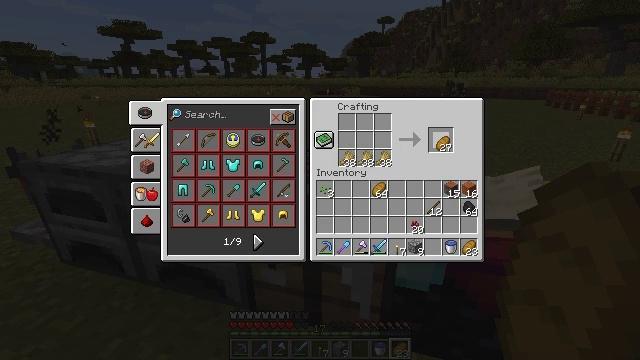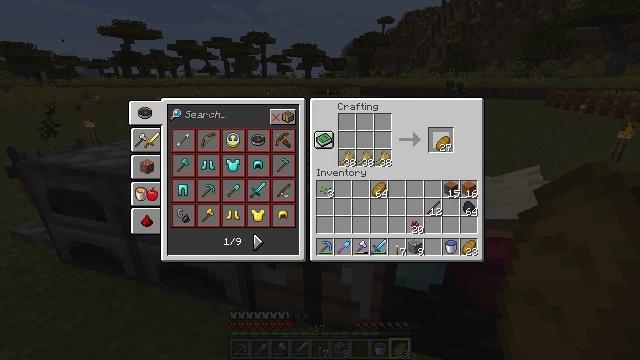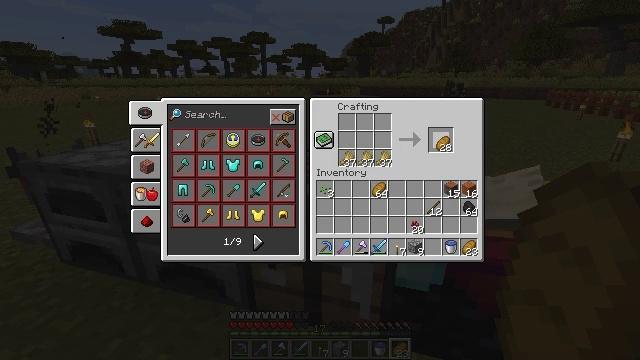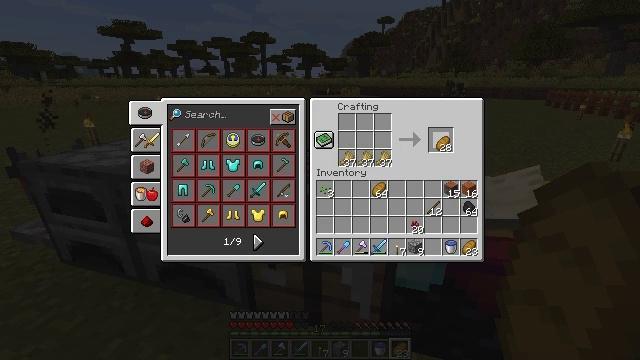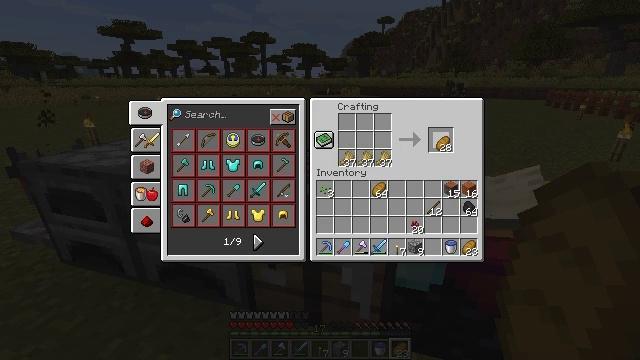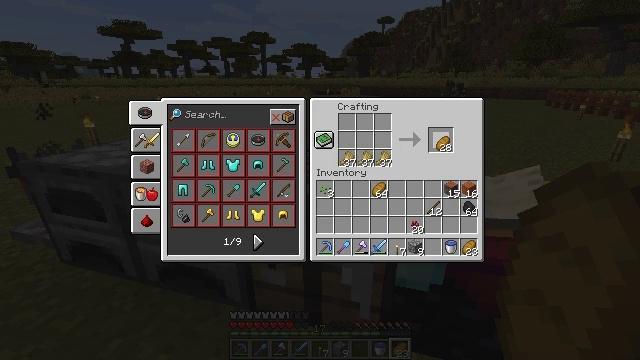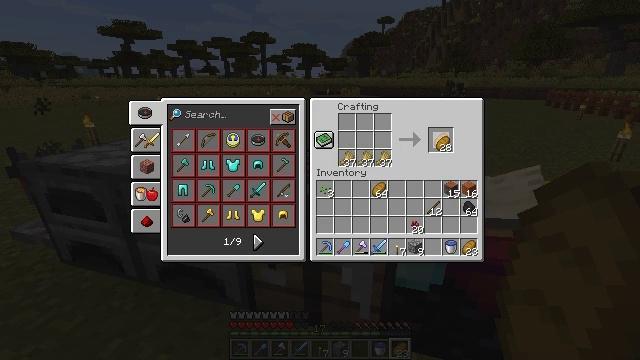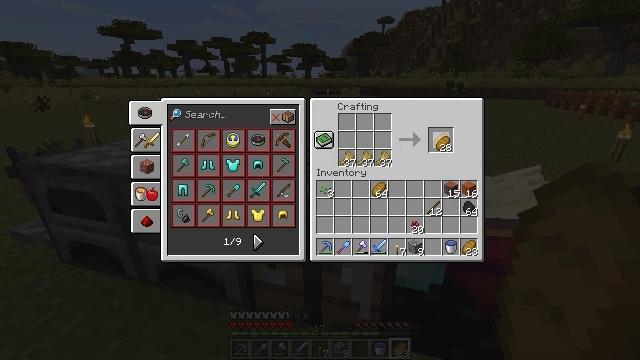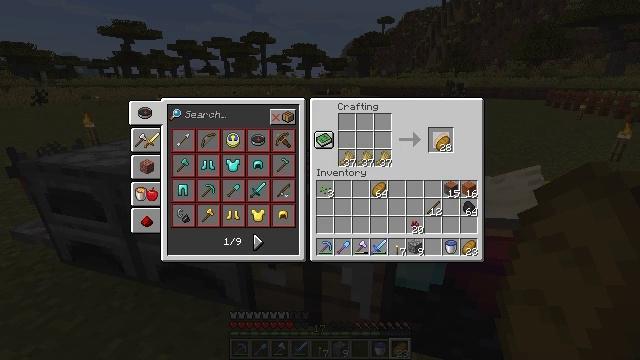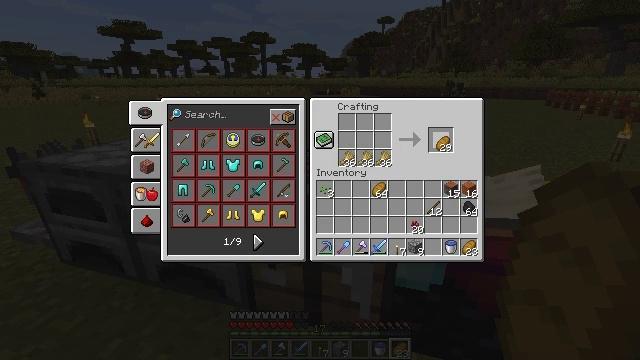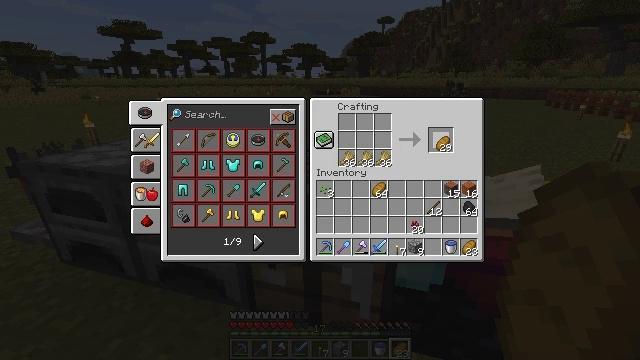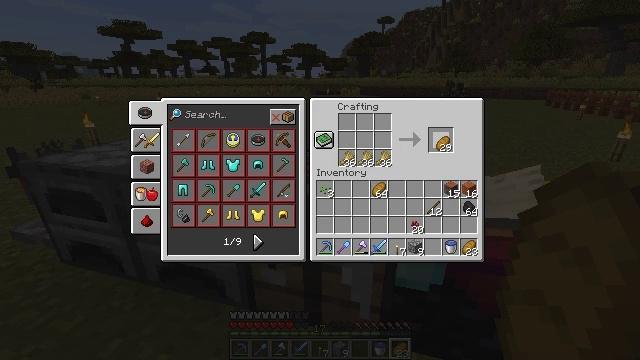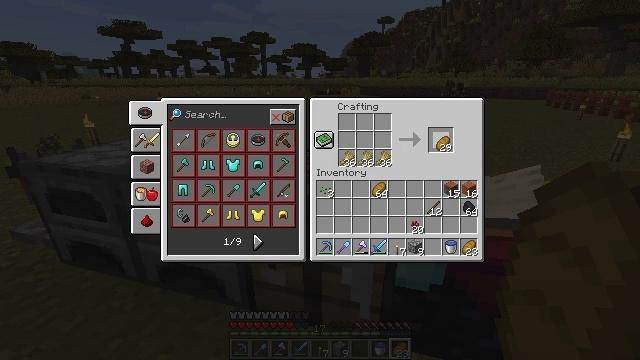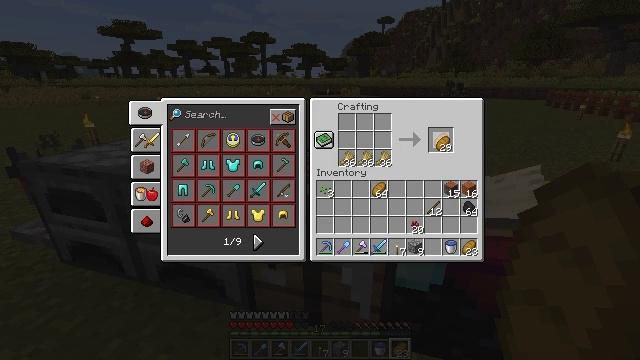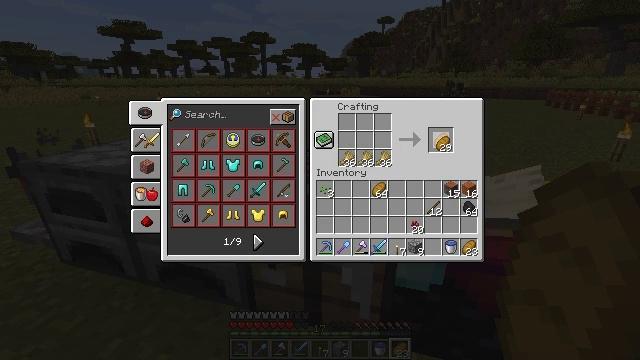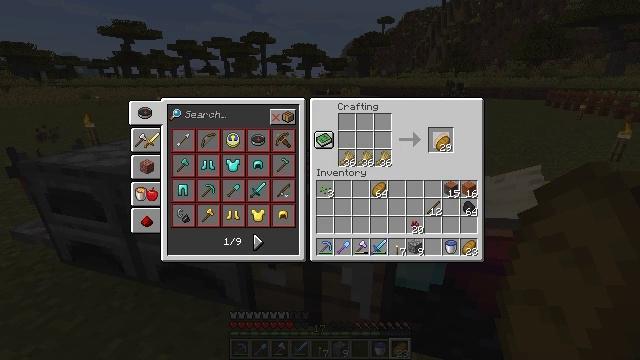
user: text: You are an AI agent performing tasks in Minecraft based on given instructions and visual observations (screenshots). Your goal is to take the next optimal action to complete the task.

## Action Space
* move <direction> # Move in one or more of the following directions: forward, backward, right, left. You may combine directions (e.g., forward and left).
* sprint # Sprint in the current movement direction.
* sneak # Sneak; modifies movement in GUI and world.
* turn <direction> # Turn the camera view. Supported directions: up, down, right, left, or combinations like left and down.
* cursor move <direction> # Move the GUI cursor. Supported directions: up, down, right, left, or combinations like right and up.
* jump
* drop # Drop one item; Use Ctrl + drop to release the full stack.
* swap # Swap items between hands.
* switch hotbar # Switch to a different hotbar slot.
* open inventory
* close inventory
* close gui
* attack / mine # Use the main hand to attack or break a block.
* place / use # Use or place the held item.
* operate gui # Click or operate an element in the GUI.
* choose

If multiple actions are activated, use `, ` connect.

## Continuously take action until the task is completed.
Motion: motion action
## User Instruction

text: Open the crafting table to craft bread with wheat.
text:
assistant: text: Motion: operate gui
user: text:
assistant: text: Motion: no_op
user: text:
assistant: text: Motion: operate gui
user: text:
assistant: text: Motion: operate gui
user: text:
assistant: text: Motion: operate gui
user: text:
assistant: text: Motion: operate gui
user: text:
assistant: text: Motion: operate gui
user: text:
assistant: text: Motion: operate gui
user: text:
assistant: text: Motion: no_op
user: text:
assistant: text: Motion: operate gui
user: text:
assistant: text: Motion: operate gui
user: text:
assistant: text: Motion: operate gui
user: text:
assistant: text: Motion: operate gui
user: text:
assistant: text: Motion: operate gui
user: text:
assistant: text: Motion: operate gui
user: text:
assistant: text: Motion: no_op
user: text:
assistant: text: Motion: operate gui
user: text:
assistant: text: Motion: operate gui
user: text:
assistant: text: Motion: operate gui
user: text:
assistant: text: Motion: operate gui
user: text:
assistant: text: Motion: operate gui
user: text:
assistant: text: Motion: operate gui
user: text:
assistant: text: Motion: operate gui
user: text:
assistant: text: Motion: no_op
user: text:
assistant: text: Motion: operate gui
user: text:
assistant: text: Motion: operate gui
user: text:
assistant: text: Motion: no_op
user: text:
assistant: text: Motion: operate gui
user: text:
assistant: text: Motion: operate gui
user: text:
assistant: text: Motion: operate gui